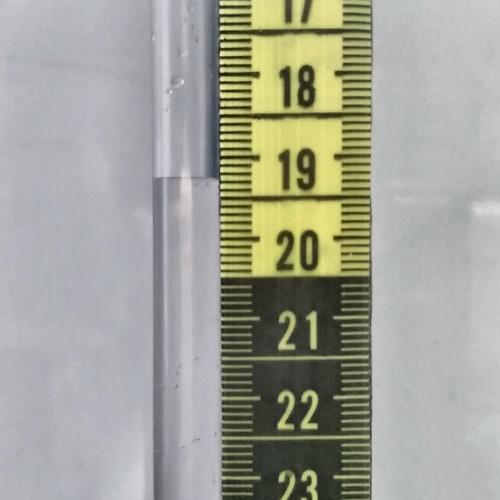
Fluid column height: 19.3 cm